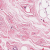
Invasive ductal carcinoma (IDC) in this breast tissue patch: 0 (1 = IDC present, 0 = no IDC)